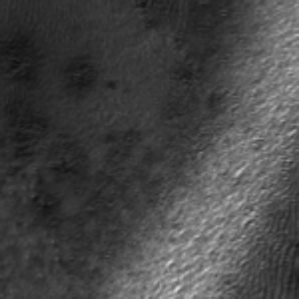
Label: frost